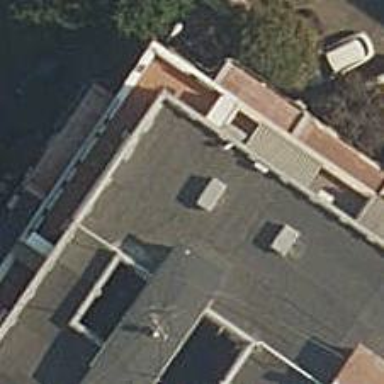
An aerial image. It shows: Veterinary facility.